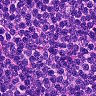
Metastatic tissue present: no